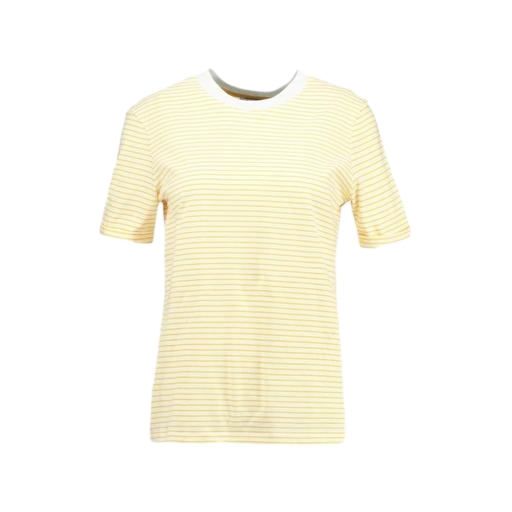
yellow and white t shirt, yellow iconic women's round neck t-shirt, yellow classic ringer tee, white background